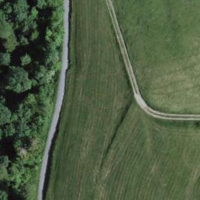
EUNIS habitat code: 24
Species observed at this site:
Knautia arvensis